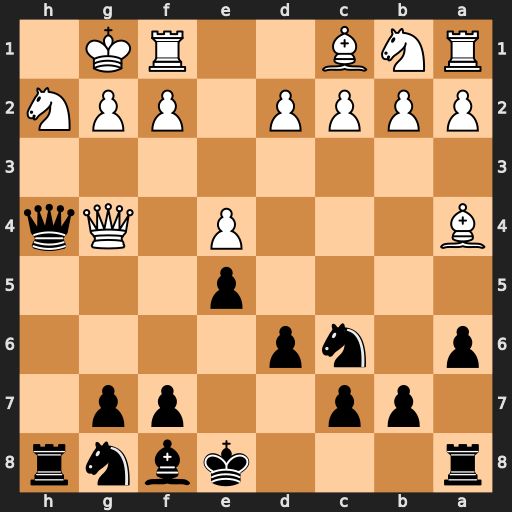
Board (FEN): r3kbnr/1pp2pp1/p1np4/4p3/B3P1Qq/8/PPPP1PPN/RNB2RK1
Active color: b
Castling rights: kq
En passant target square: -
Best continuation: Qxh2#